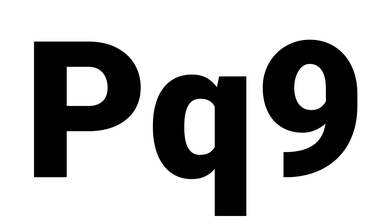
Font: Roboto_Black